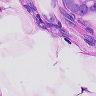
Metastatic tissue present: yes